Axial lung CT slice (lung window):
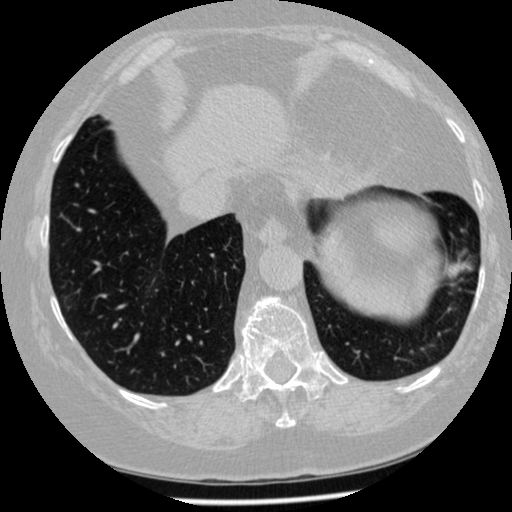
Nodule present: no